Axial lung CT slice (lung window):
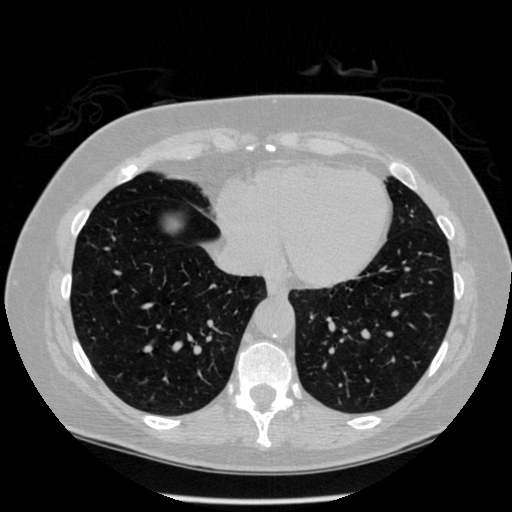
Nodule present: no